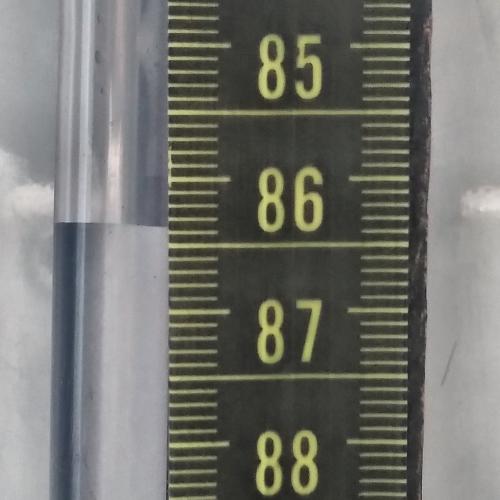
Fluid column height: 86.4 cm